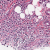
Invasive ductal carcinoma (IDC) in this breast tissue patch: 0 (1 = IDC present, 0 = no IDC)